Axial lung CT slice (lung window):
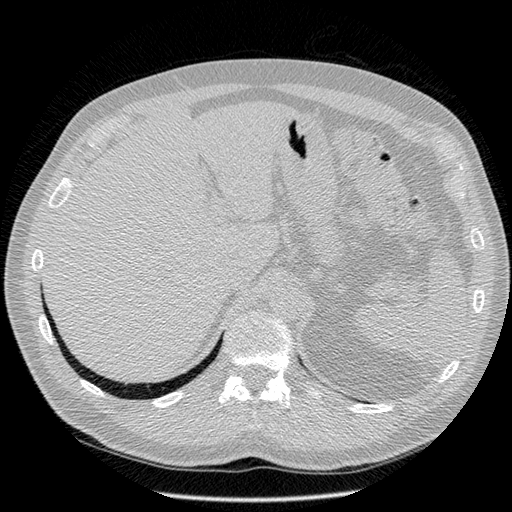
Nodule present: no